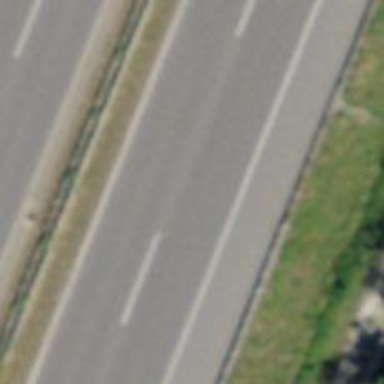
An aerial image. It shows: Asphalt motorway.